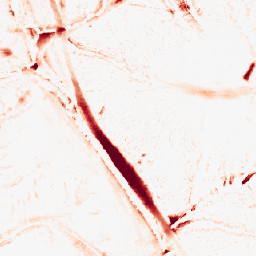
Category: morphological
Decomposition family: morphological_diamond
Decomposition parameters: operation: opening
radius: 10
Upsampling method: nearest
Upsampling parameters: scale: 4
Upsampling scale: 4